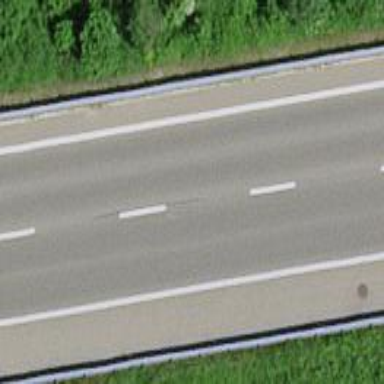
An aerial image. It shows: Asphalt motorway link.